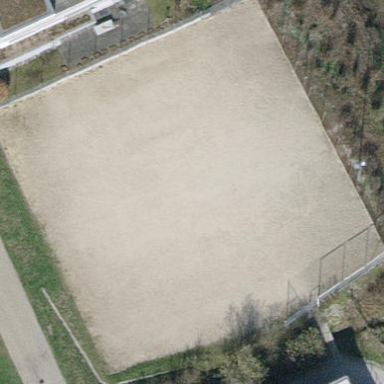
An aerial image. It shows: Soccer pitch for leisureland activities.